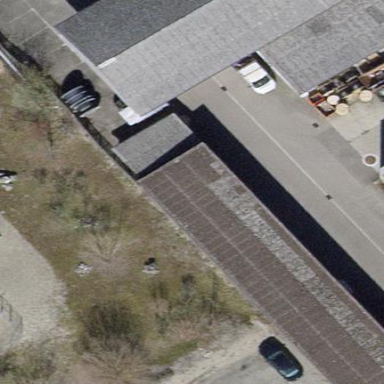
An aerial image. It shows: Industrial building.